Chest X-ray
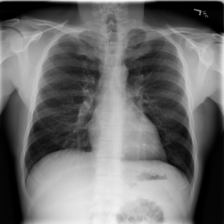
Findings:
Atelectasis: negative
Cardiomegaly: negative
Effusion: negative
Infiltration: negative
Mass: negative
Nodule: negative
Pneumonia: negative
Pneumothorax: negative
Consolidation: negative
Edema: negative
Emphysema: negative
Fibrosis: negative
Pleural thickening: negative
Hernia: negative